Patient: sex M, age 38
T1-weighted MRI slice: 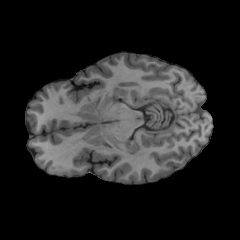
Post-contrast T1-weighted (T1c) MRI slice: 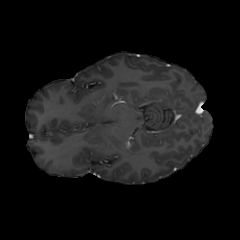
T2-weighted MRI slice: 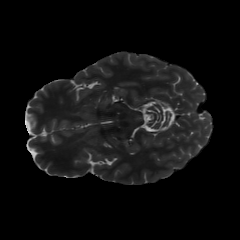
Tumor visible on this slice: no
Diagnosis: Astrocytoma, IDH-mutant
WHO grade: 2